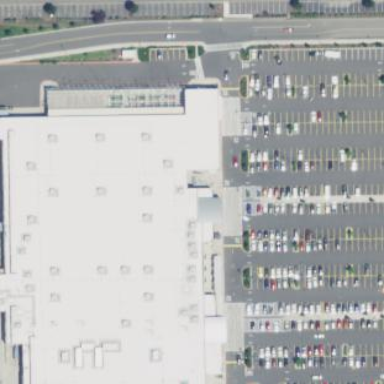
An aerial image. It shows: Retail building housing supermarket.